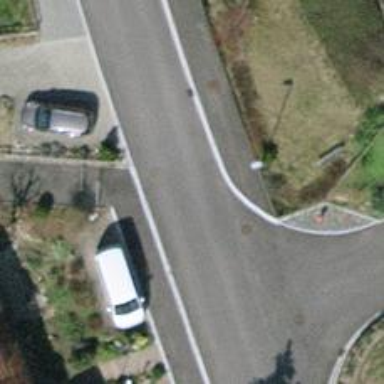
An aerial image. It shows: Paved footway.